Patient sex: M
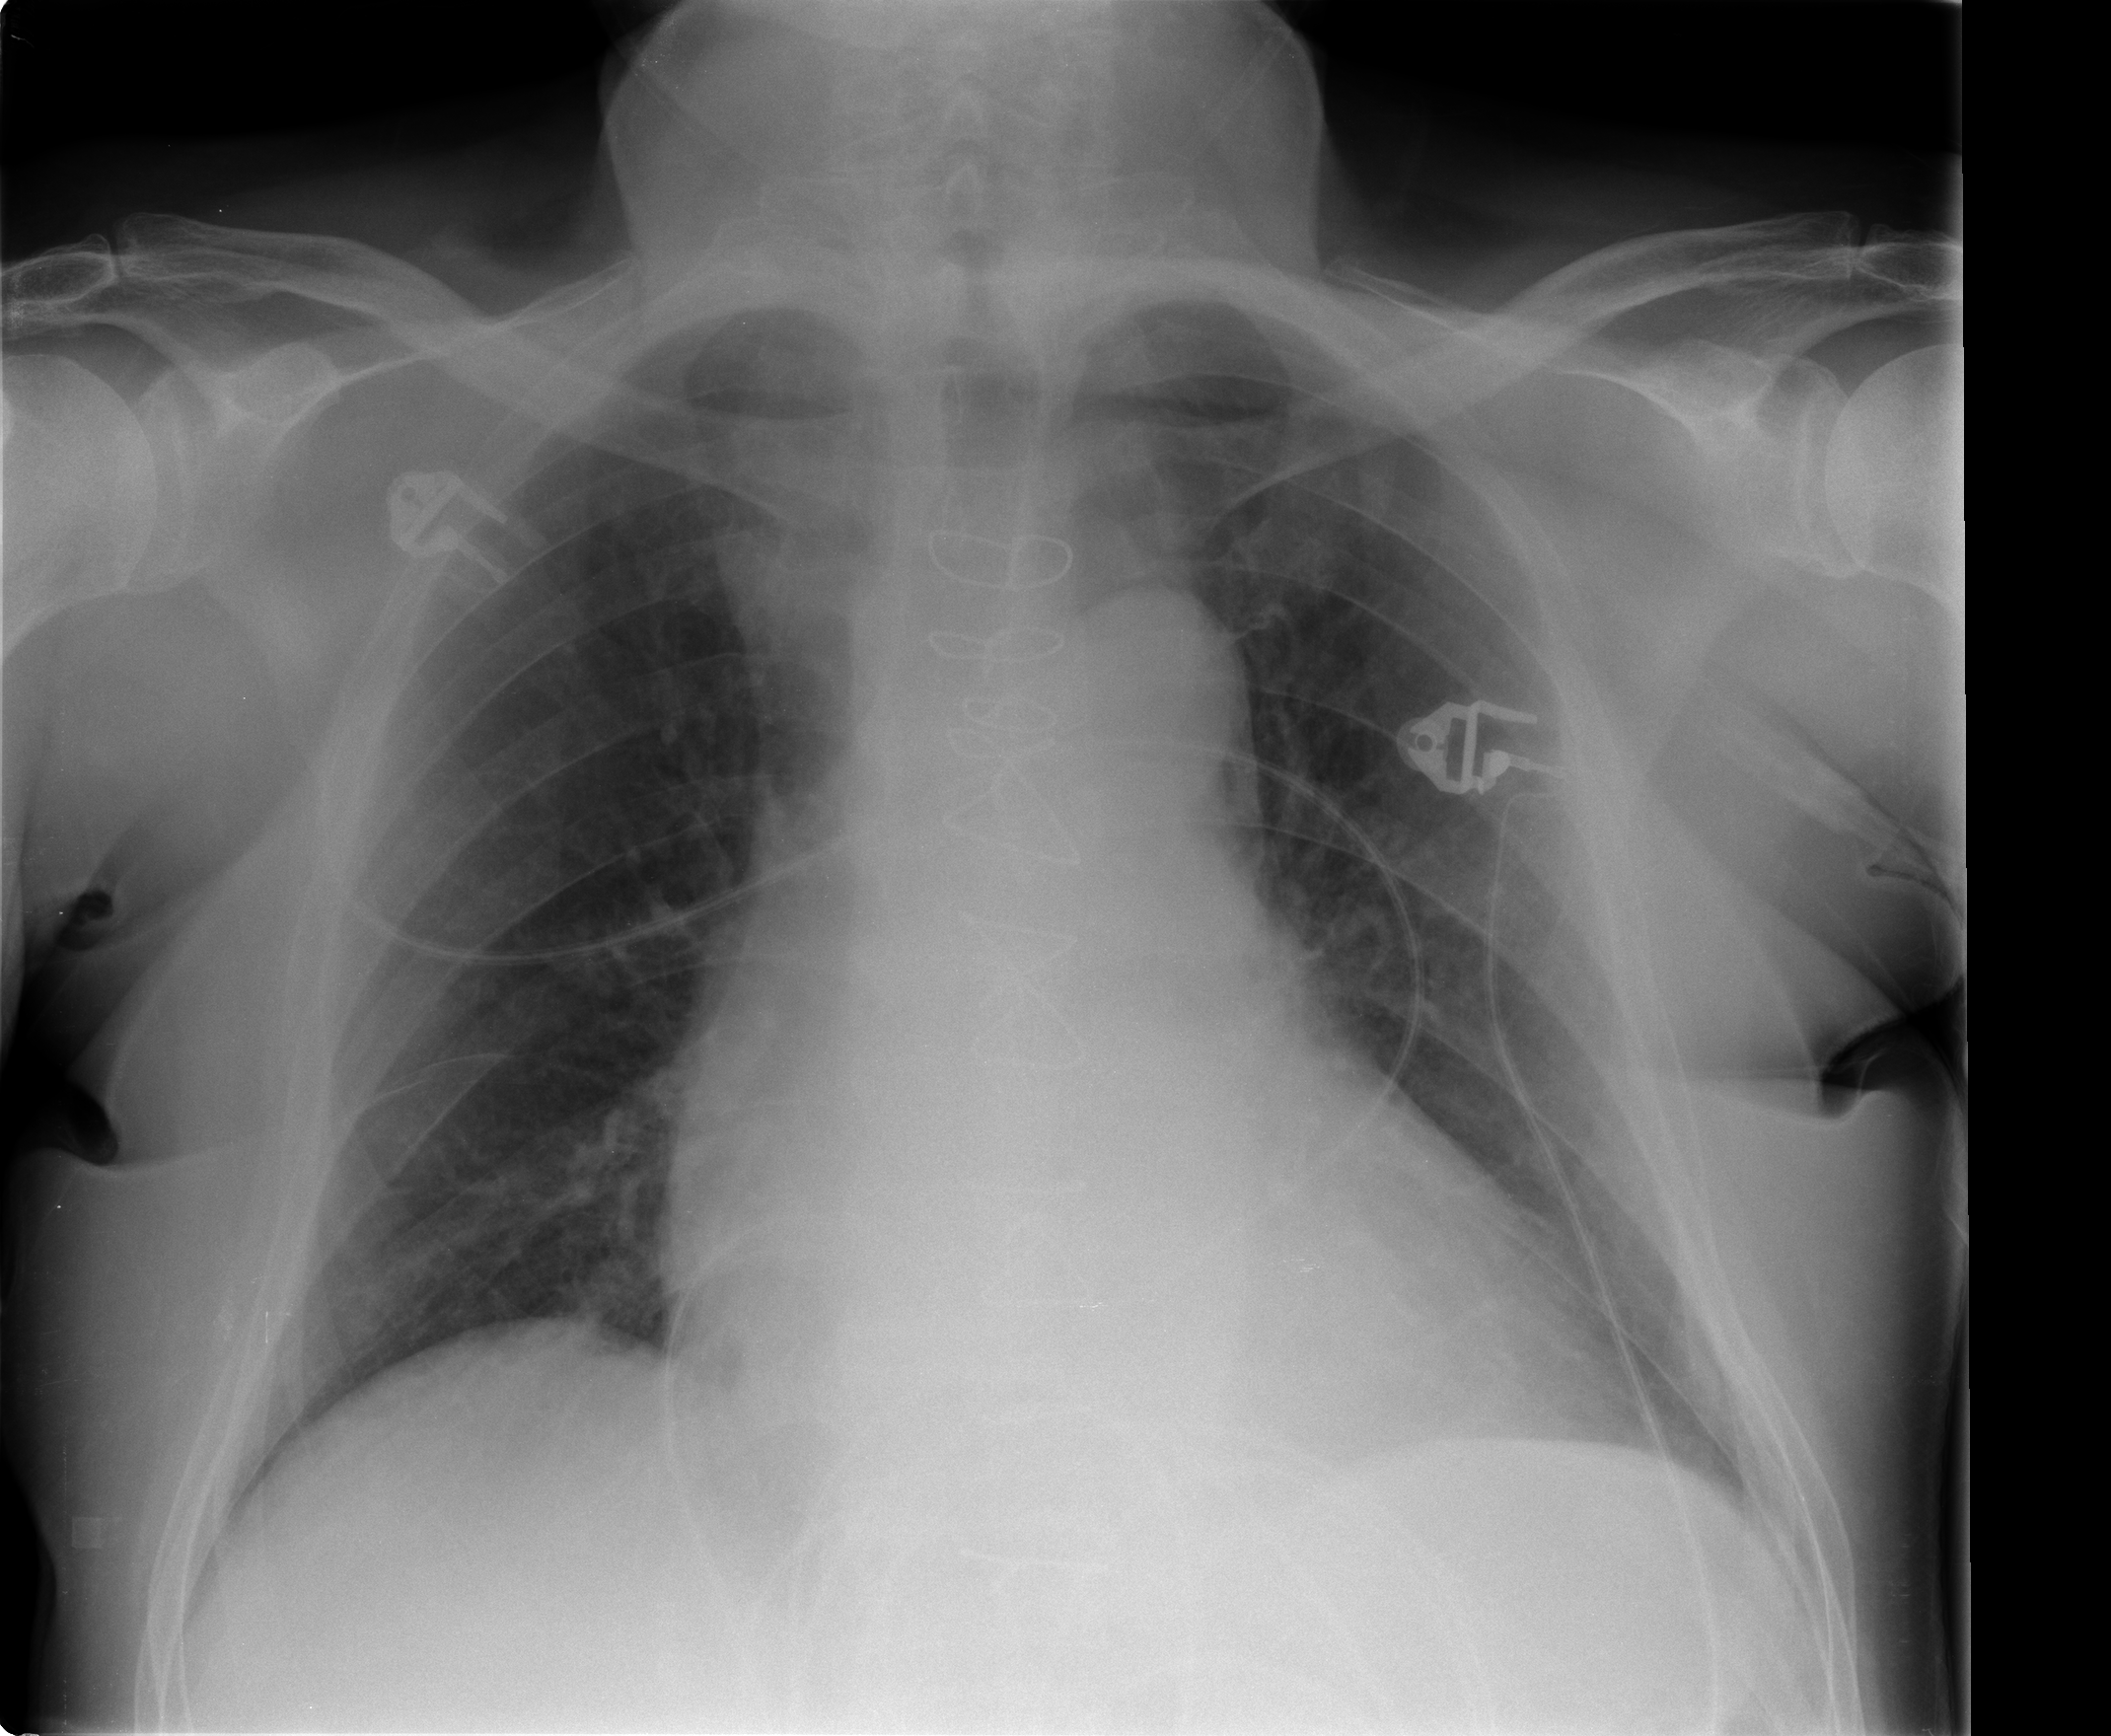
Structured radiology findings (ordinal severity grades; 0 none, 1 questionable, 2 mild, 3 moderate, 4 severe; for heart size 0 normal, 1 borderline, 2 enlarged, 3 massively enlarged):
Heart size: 2
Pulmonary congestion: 1
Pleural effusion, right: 1
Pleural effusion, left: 0
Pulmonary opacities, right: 0
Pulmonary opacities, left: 0
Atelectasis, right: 1
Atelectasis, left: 2